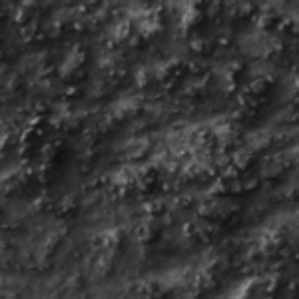
Label: frost